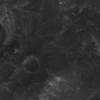
Atmospheric dust classification: not_dusty